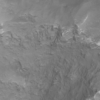
Label: not_dusty